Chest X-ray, AP view. Patient: 45 years old, sex F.
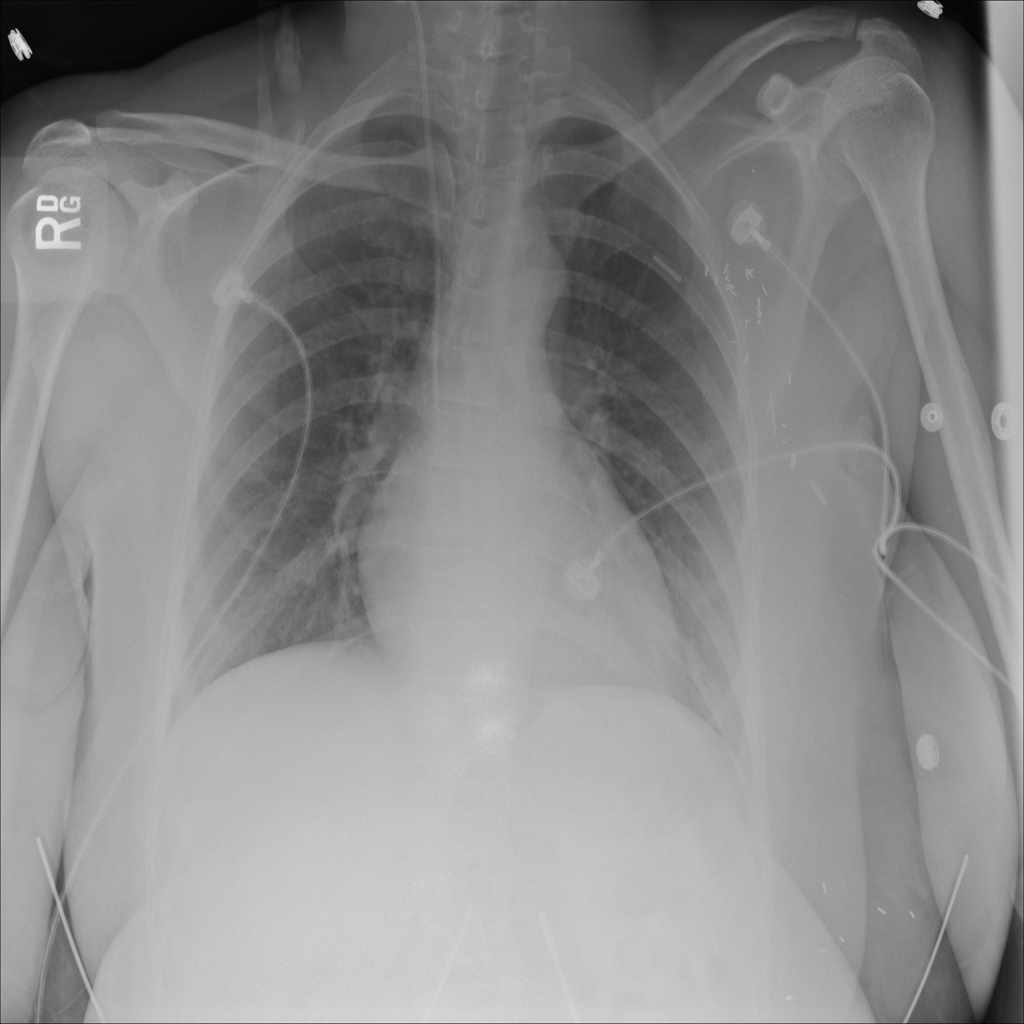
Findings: No Finding